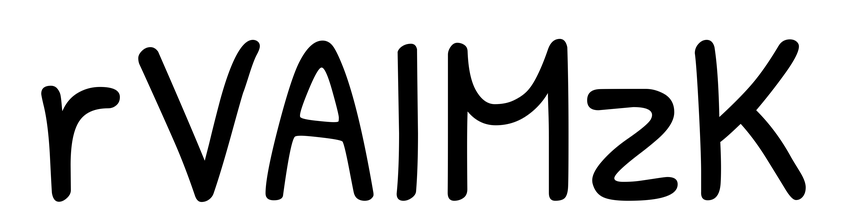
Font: PatrickHand-Regular